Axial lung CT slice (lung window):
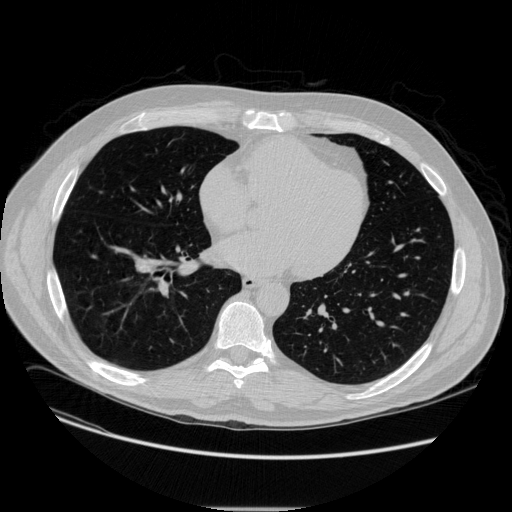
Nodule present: no